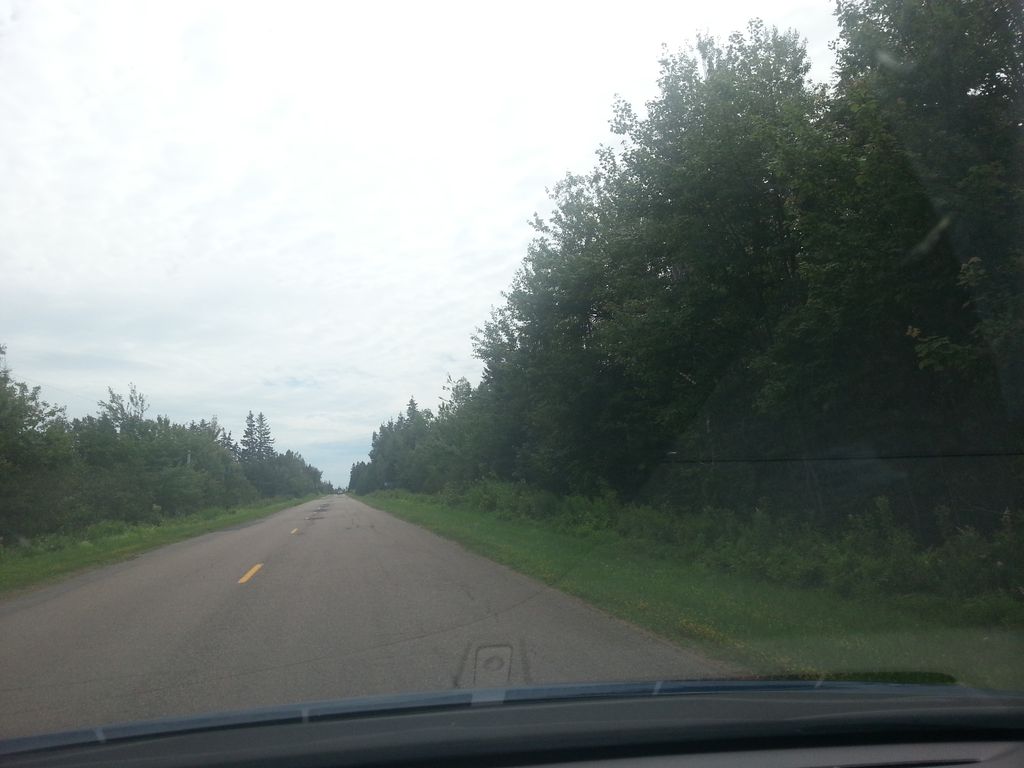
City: charlottetown